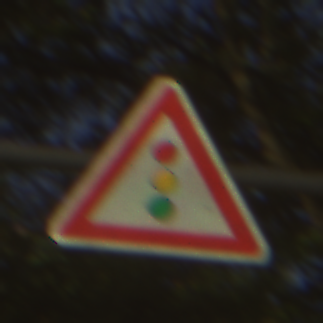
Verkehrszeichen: Lichtzeichenanlage
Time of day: SunriseSunset
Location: Outdoor (Nature)
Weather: PartlyCloudy
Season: NotSpecified
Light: Natural